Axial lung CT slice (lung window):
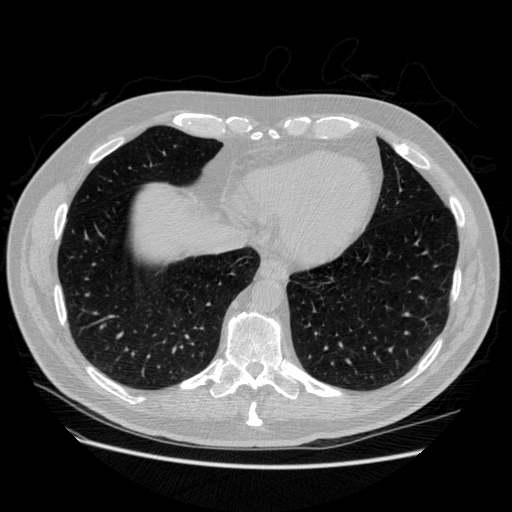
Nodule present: no